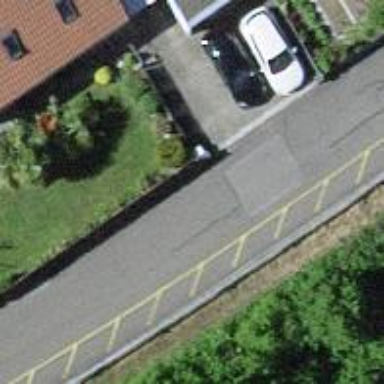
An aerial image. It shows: Residential road with asphalt surface and sidewalk on the left side.